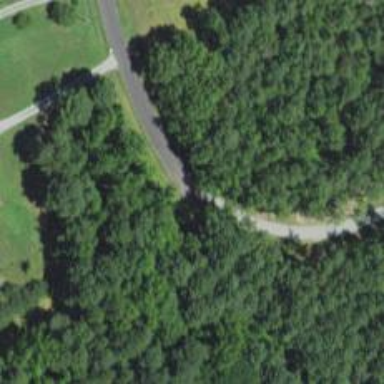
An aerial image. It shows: Circle designated as turning point on the road.